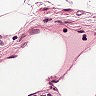
Metastatic tissue present: no